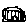
Label: circle